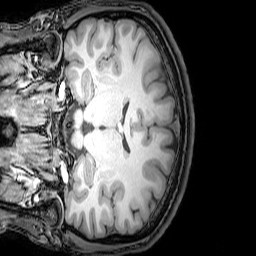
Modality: T1w
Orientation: coronal
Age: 22
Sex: male
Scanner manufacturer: philips
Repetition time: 0.008203 s
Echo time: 0.0038 s